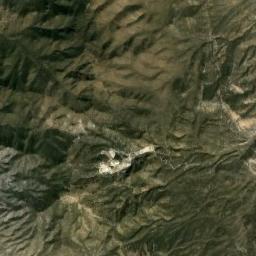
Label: mountain